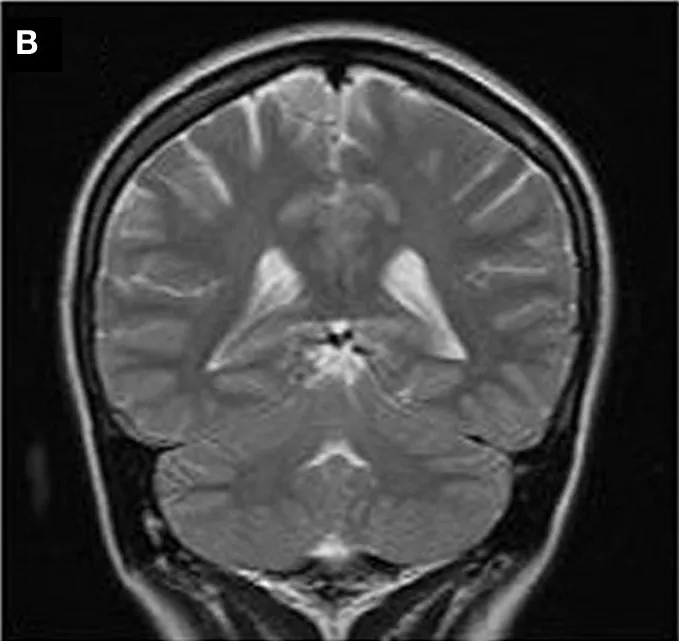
Coronal. Sections of case 1 with facultative QL.
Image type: radiology (mri)